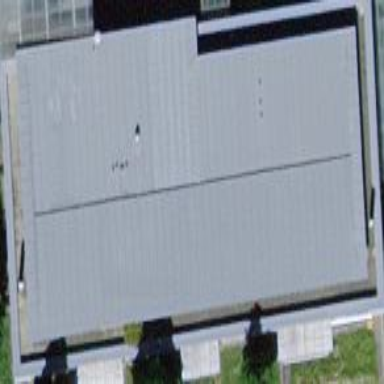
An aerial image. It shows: Kindergarten building.